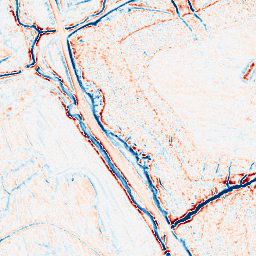
Category: edge_preserving
Decomposition family: bilateral
Decomposition parameters: d: 9
sigma_color: 150
sigma_space: 25
Upsampling method: quartic
Upsampling parameters: scale: 4
Upsampling scale: 4